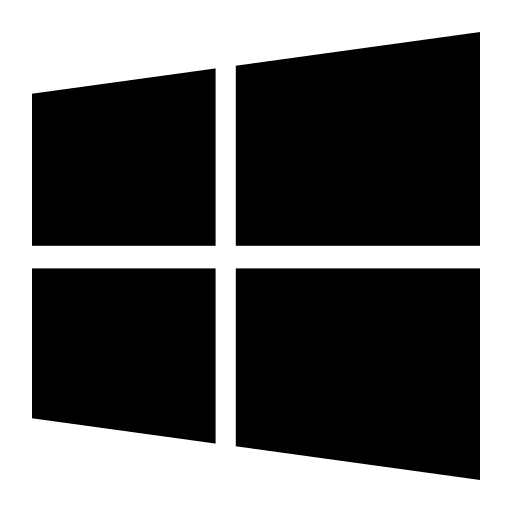
Tags: icon, FontAwesome, fa-icon, brand, windows